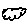
Label: cloud